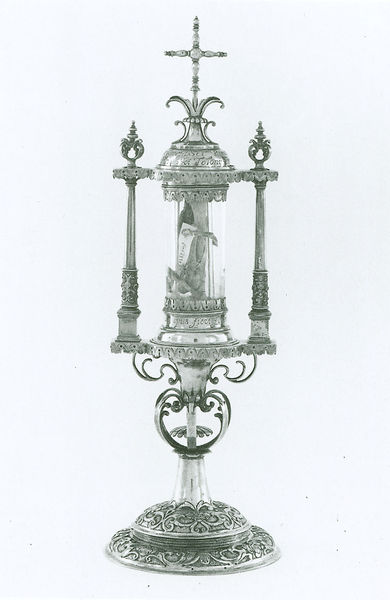
Titel: Ostensorium mit verschiedenen Reliquien aus St. Lambertus in Düsseldorf
Standort: Düsseldorf, St. Lambertus (EU - D - NRW)
Schlagwörter: fuß, glas, ornament, silber, sockel, kirche, kelch, edelsteine, verzierung, metall, bronze, fotografie, deckel, gefäß, glaube, kreuz, gerät, symmetrisch, schwarzweiß, handwerk, monstranz, ständer, standbein, filigran, gegenstand, behälter, reliquie, liturgie, schwarzwei, 1100